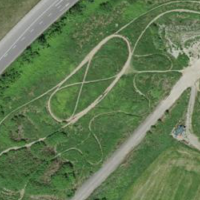
EUNIS habitat code: 56
Species observed at this site:
Phragmites australis